Milling tool wear sample.
Tool blade image: 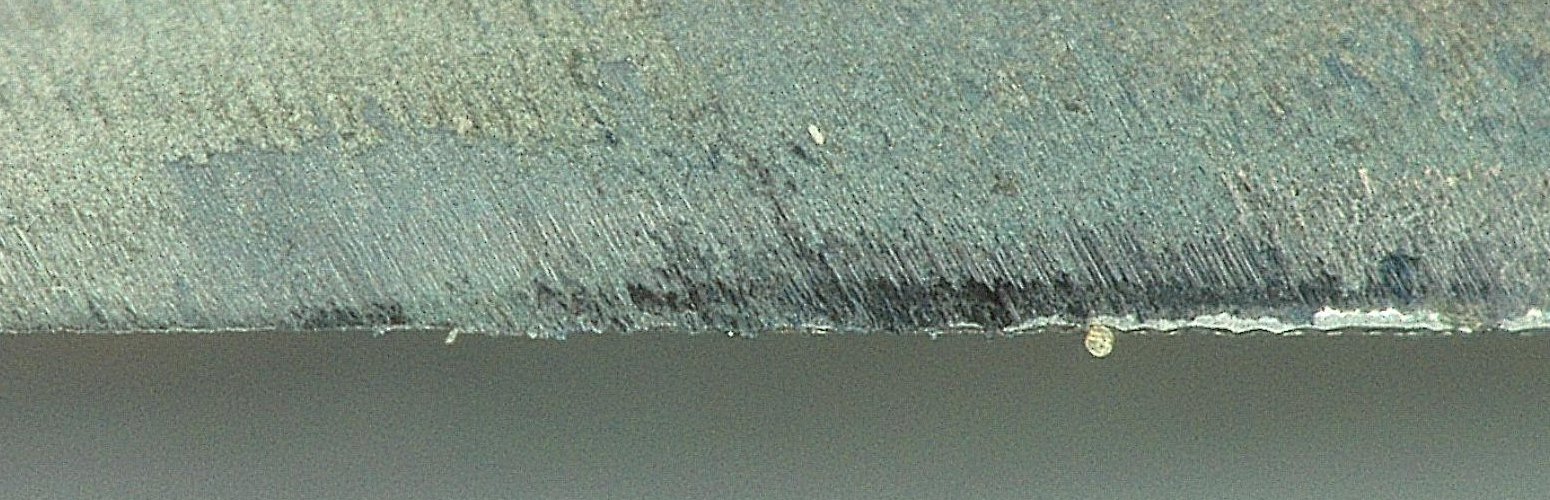
Chip image: 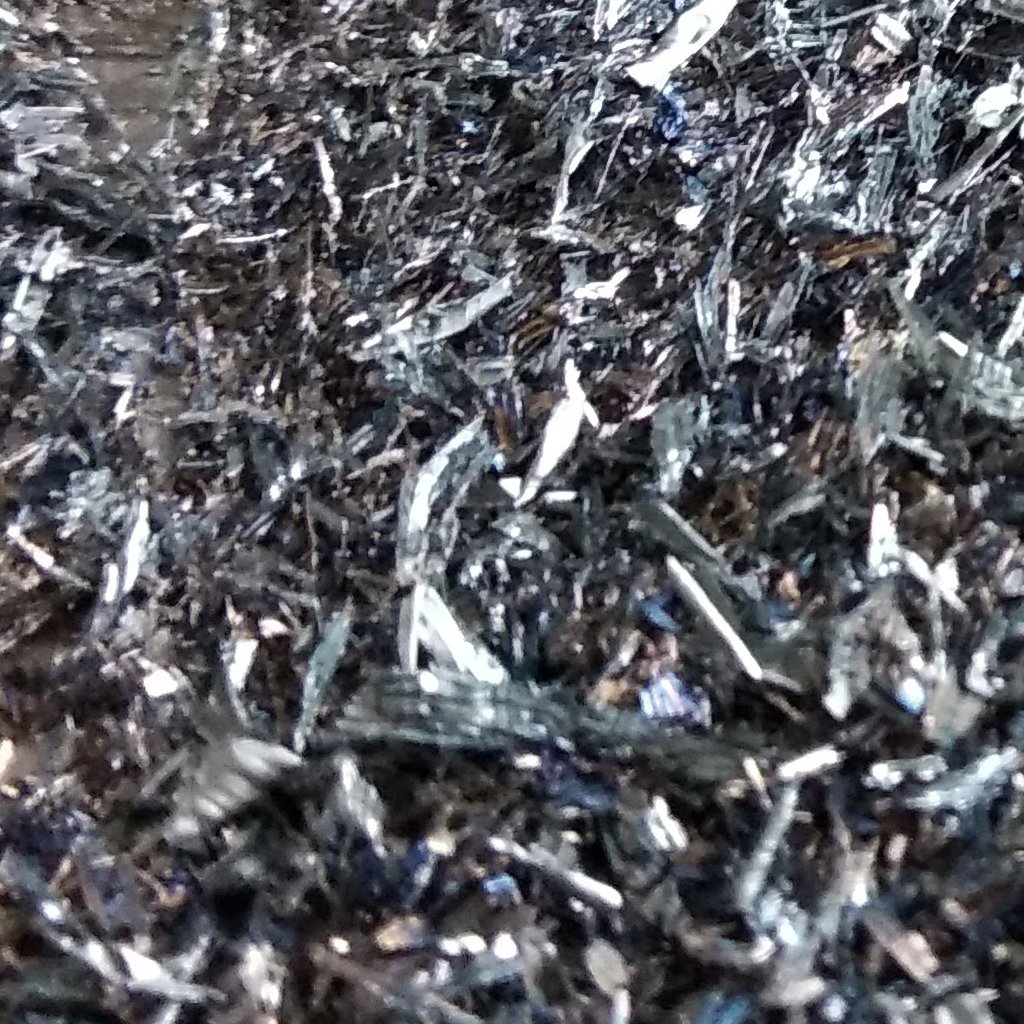
Workpiece image: 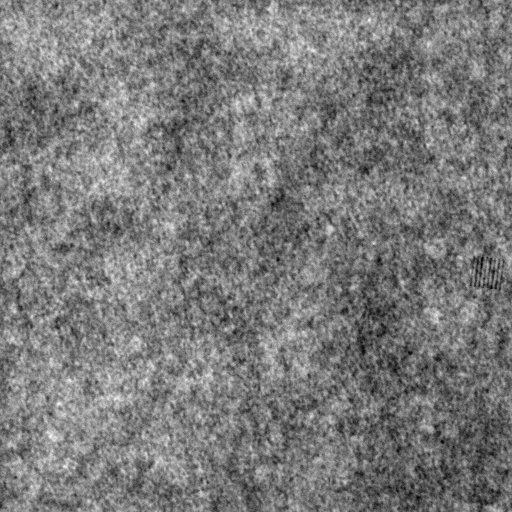
Tool wear state: dulled
Gaps: 0
Flank wear: 125.88
Overhang: 44.98
Force-signal Mel-spectrograms (X, Y, Z axes): 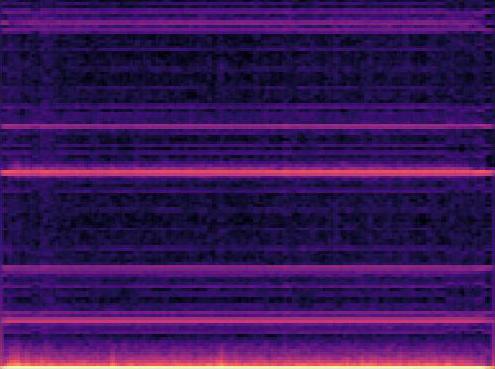 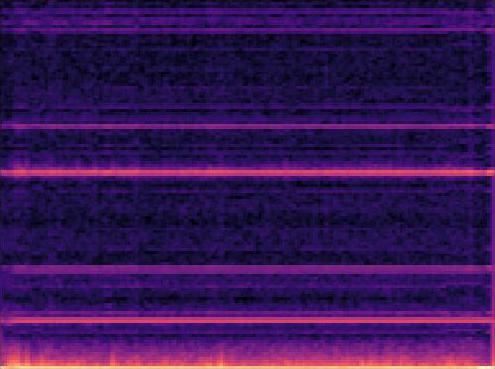 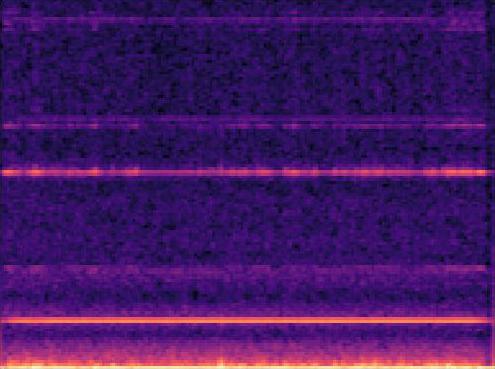
Force-signal scalograms (X, Y, Z axes): 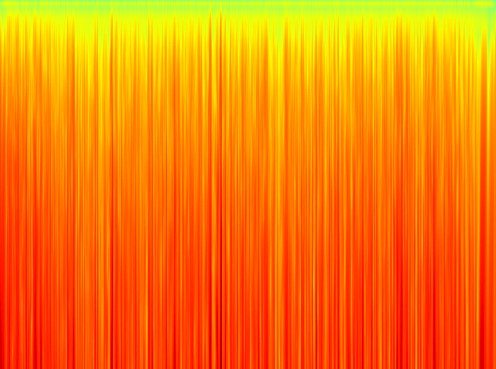 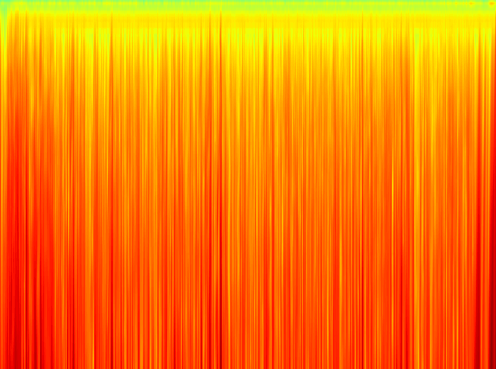 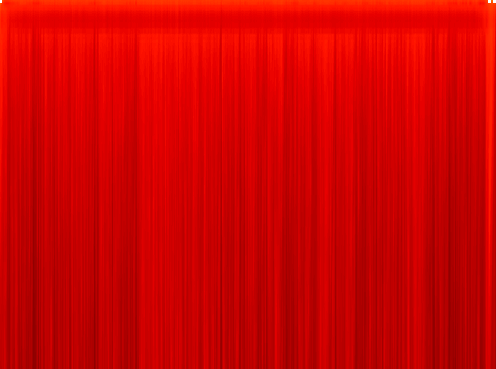
Force phase: accelerated_severe_wear